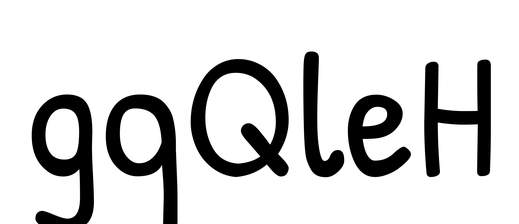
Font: PatrickHand-Regular